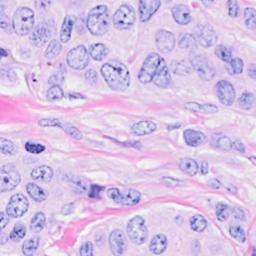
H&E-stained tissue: Breast